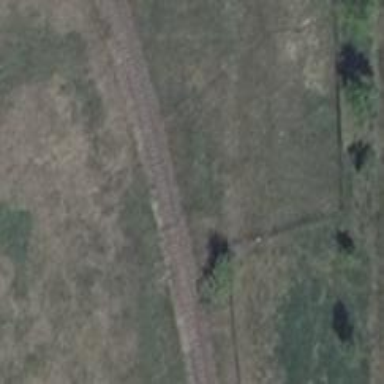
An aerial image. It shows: Historic railway station.